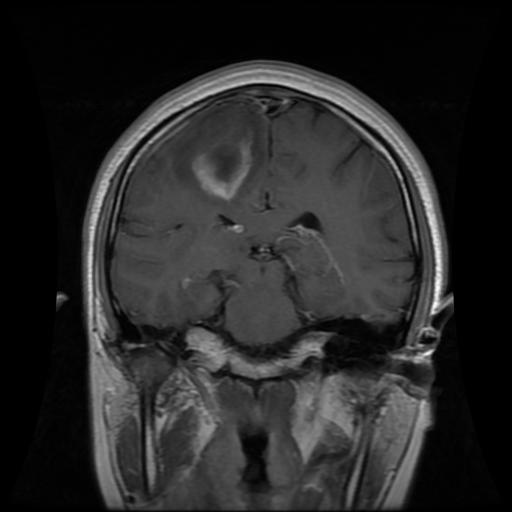
Label: glioma